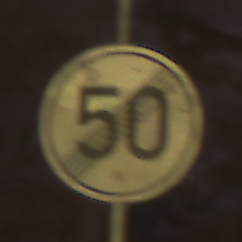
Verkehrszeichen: EndeGeschwindigkeit50
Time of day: Night
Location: Outdoor (Suburban)
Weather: Clear
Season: NotSpecified
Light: Artificial